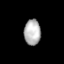
Tissue: lung
Cell type: Pericytes
Senescence score: 0.5661
Nuclear area (px): 417
Mean DAPI intensity: 179.257